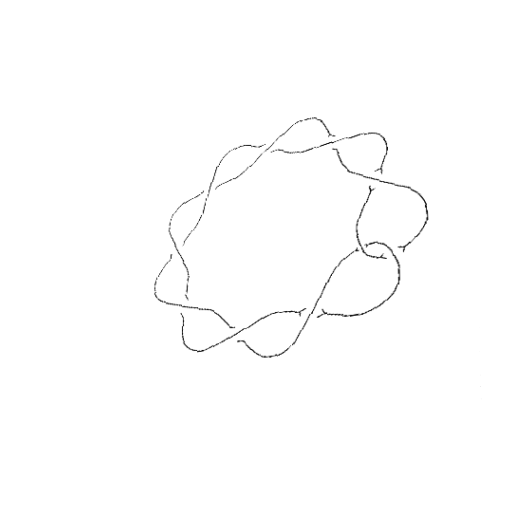
Crossing number: 10